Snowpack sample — Buffalo Mountain, Silverthorne, Colorado, USA (1/25/25, 10:11 AM MST)
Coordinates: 39.6222, -106.1139
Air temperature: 22 °F
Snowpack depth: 110 cm
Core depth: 30 cm
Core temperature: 42.8 °F
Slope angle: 12°, slope face: 102°
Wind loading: high
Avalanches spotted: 0
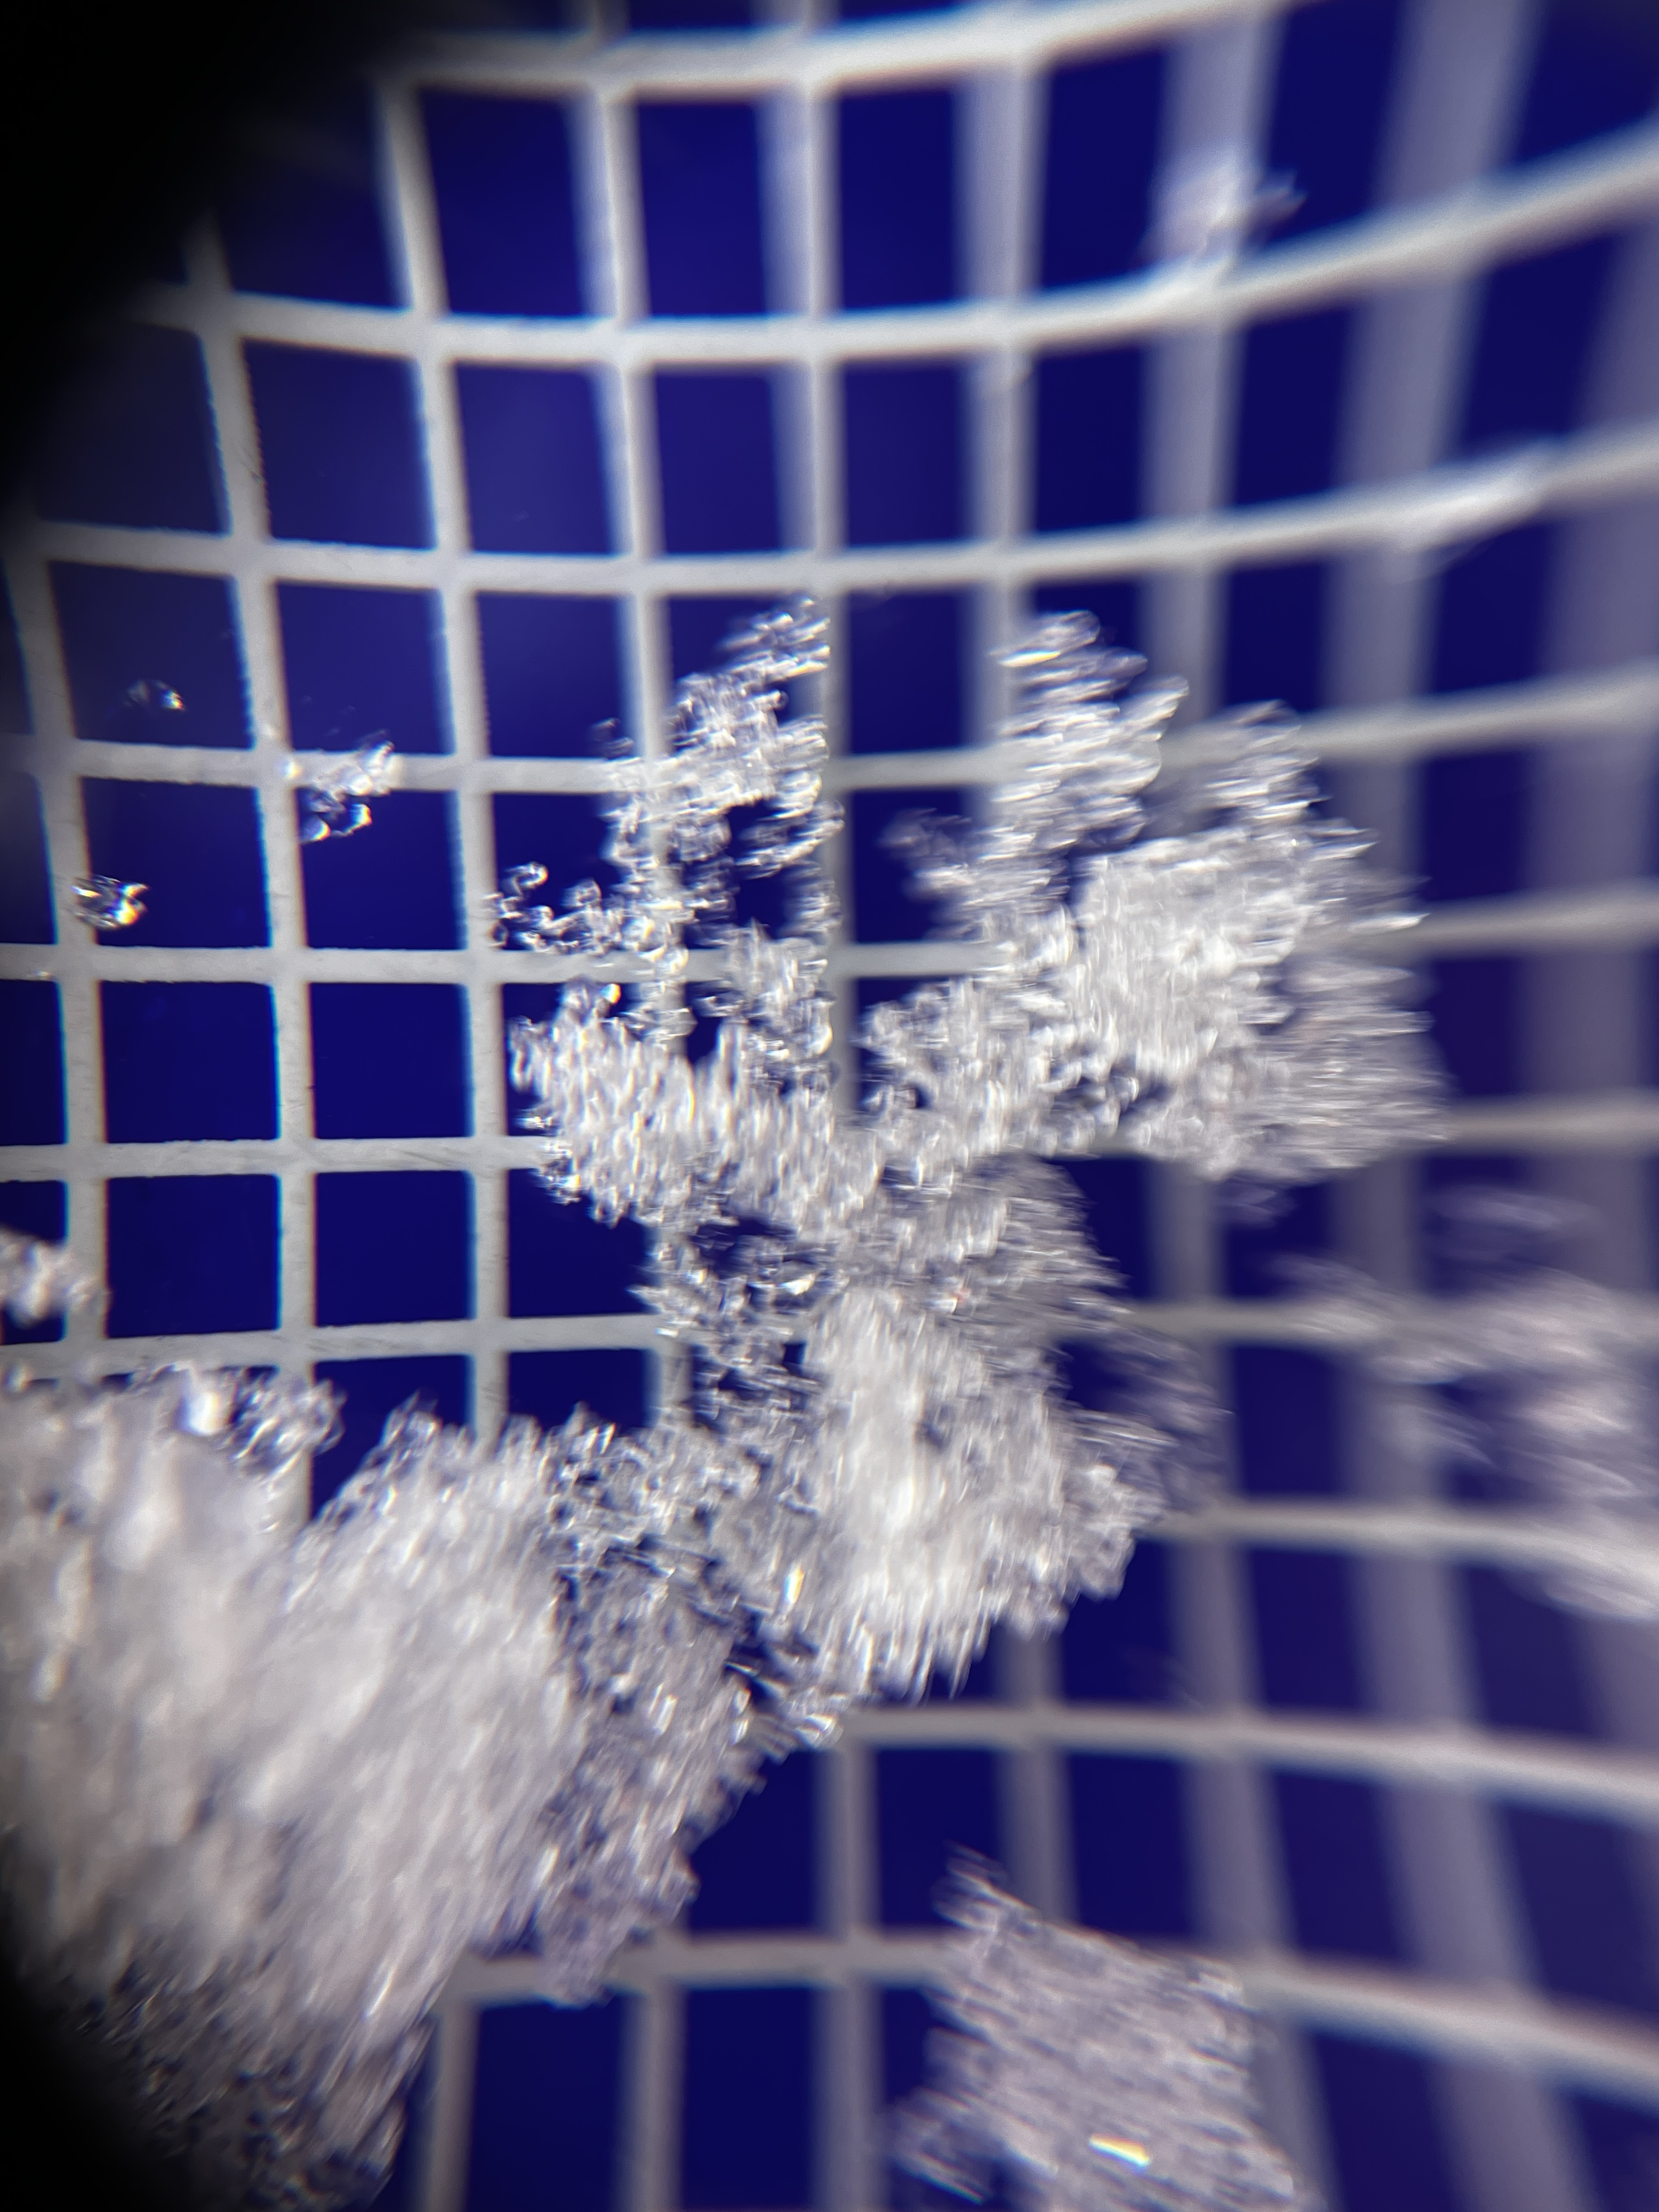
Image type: magnified_profile
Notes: No avalanches nearby, collected on the outskirts of a fire break 15 meters from the treeline, on way to Buffalo and Red Mountain